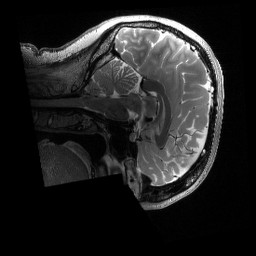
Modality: T2w
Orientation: sagittal
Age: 27
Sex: female
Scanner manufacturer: siemens
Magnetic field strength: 3 T
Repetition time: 3.2 s
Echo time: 0.563 s